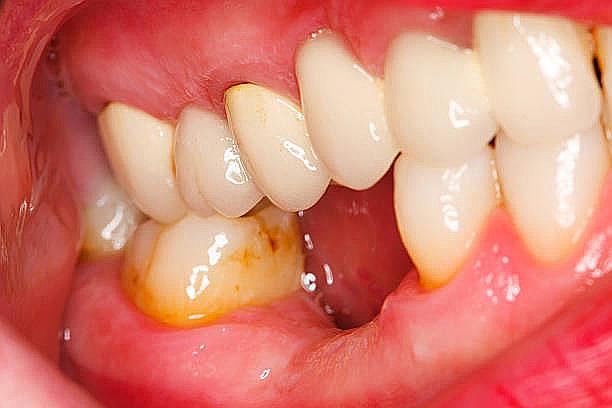
Condition: Gingivitis